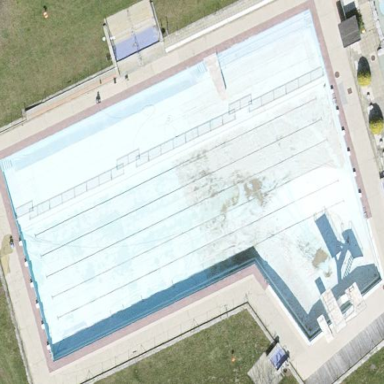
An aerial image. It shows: Swimming pool located in leisure land.